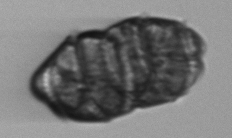
Label: Margalefidinium